Question: I have a Windows app which can create several view windows which can render some models using OpenGL (3.2+). Each window can either render it's own independent object, or two (or more) windows can render the same object (but for example from different camera perspectives):

After reading various posts here on stackoverflow I decided to create a single OpenGL context (HGLRC), and for each window that I am rendering to (HDC) I switch with
'''
wglMakeCurrent(targetWindowHDC, m_deviceContext)
'''
As you can see in the screenshot, that principally seems to work fine (the window code is happening on the main thread, and for Rendering I have my own RenderThread to which all the OpenGL operations are limited to). For each of the windows I render to an FBO (which has MSAA support if the user activates it), which only gets updated in case something in the scene changes, otherwise it will just draw it to the window as is.
My question is now, what states do I have to set every time I switch to drawing to another window? And is my approach reasonable in terms of performance?
This is what I now set every time after I make the context current for another HDC:
'''
glClearDepth( 1.0f );
glClearColor( color.r, color.g, color.b, 1.0f );
glEnable(GL_DEPTH_TEST);
glDepthMask(GL_TRUE);
glDepthFunc(GL_LEQUAL);
glDepthRange(0.0f, 1.0f);
glPointSize(3.0f);
glEnable(GL_BLEND);
glBlendFunc( srcBlend, dstBlend );
glPolygonMode( GL_FRONT_AND_BACK, targetType );
glEnable( GL_CULL_FACE );
glCullFace( GL_BACK );
glViewport( 0, 0, vp.width, vp.height );
'''
These are basically all the settings that could be changed when the user sets up the render windows, so I need to be sure they are set correctly before rendering each window.
But is it really necessary to do all those calls? It means in the above example with 4 render windows I need to call those 4 times each frame. Is there a better way? Would it be more efficient with several GL contexts?
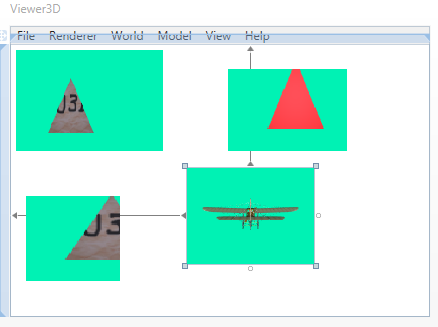
Answer: The absolute minimum set of state you need to track between windows is the viewport, clearing color, color and depth masks, depth test function and depth range; you've got those covered in your code snippet already, so you're good.
Most other OpenGL state should be set on-demand right before it's needed anyway (and also cleaned up when no longer needed). So I'd say setting blend modes, face culling and so on actually is superfluous in your snippet.
---
Using the same context for multiple windows makes sense if the kind of rendering is the same for all the windows. For example in a typical 3D modeler there's a "quad view". If those subviews are implemented using multiple windows, then reusing a single context makes sense.
I'm one of those guys who keeps reminding people, that there's no need to have a separate OpenGL context for each window. That doesn't mean doing this is a bad thing if it makes your life simpler.
If your concern is about multiple windows with largely different rendering settings, then using separate render contexts is sensible.
So how do you decide if to use multiple context or a single one. Well, that's easy:
If the windows are sharing much of the render code and conceptually show the same thing (the same scene from different vantage points, different objects that make use of the same texture and are rendered using the same code) then context reuse it is.
If the contents of the windows differ a lot, then multiple contexts.